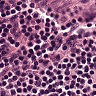
Metastatic tissue present: no